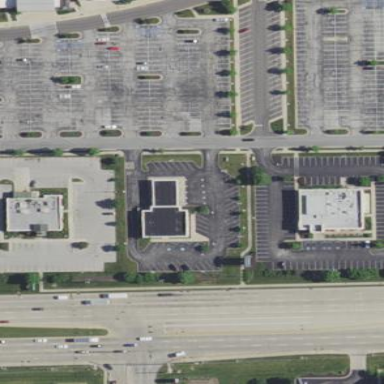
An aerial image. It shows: Paved parking area.